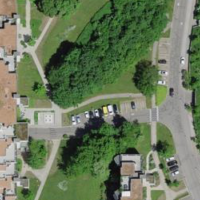
EUNIS habitat code: 55
Species observed at this site:
Cardamine pratensis